Question: In my maven-wicket (6.10) application I have a TextField, which has an Integer type property model. I want to set a maximum length for numberts to type into this TextField. (for example the user should write maximum 2 characters to the "age" text field)
I have tried this code:
'''
add(new TextField<>("age",new PropertyModel<(personModel,"age"))
.add(StringValidator.maximumLength(2)));
//age is an Integer value from a Person class, personModel is "IModel<Person>" type
'''
but I got this exception:
'''
java.lang.ClassCastException: java.lang.Long cannot be cast to java.lang.String
at org.apache.wicket.validation.validator.StringValidator.getValue(StringValidator.java:87)
at org.apache.wicket.validation.validator.StringValidator.getValue(StringValidator.java:59)
at org.apache.wicket.validation.validator.AbstractRangeValidator.validate(AbstractRangeValidator.java:107)
at org.apache.wicket.markup.html.form.FormComponent.validateValidators(FormComponent.java:1523)
'''
So if the property model is not string type, I cannot use StringValidator. I have found examples, which use NumberValidator (<URL>, but I cannot resolve NumberValidator. I have only these validators in the source:

How could I use number validator? Or am I missing something, maybe form the pom.xml's dependencies for wicket?
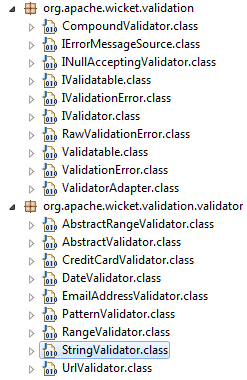
Answer: The problem you are facing is related to the way Wicket works. First it converts input text into a model object and then it performs validation.
Thus, you have to use <URL> instead of 'StringValidator'
'''
IModel<Integer> model =
new PropertyModel<Integer>(personModel, "age");
Component ageField = new TextField<Integer>("age", model);
add(ageField).add(RangeValidator.<Integer>range(0, 99));
'''
Note I've changes 'Long' to 'Integer' as I believe saving age as 'Long' is not practical.
Also note that link to NumberValidator is for Wicket 1.4, while you are using Wicket 6. Wicket 6 is a large API change comparing to previous versions.